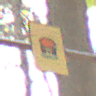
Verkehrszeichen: FahrzeugeMitWassergefaehrdenderLadungOhnePfeilsymbol
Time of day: MorningAfternoon
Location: Outdoor (Nature)
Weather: Overcast
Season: Autumn
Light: Natural